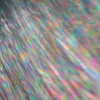
Label: sunburn